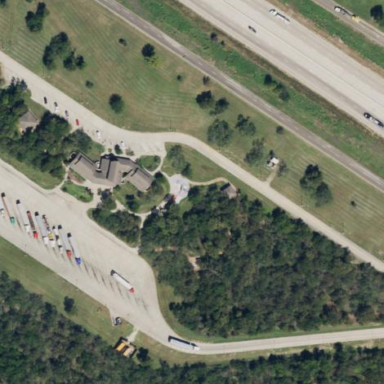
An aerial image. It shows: Rest area along the road with picnic tables.